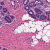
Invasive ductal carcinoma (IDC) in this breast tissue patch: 0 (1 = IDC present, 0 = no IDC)